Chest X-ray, AP view. Patient: 58 years old, sex F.
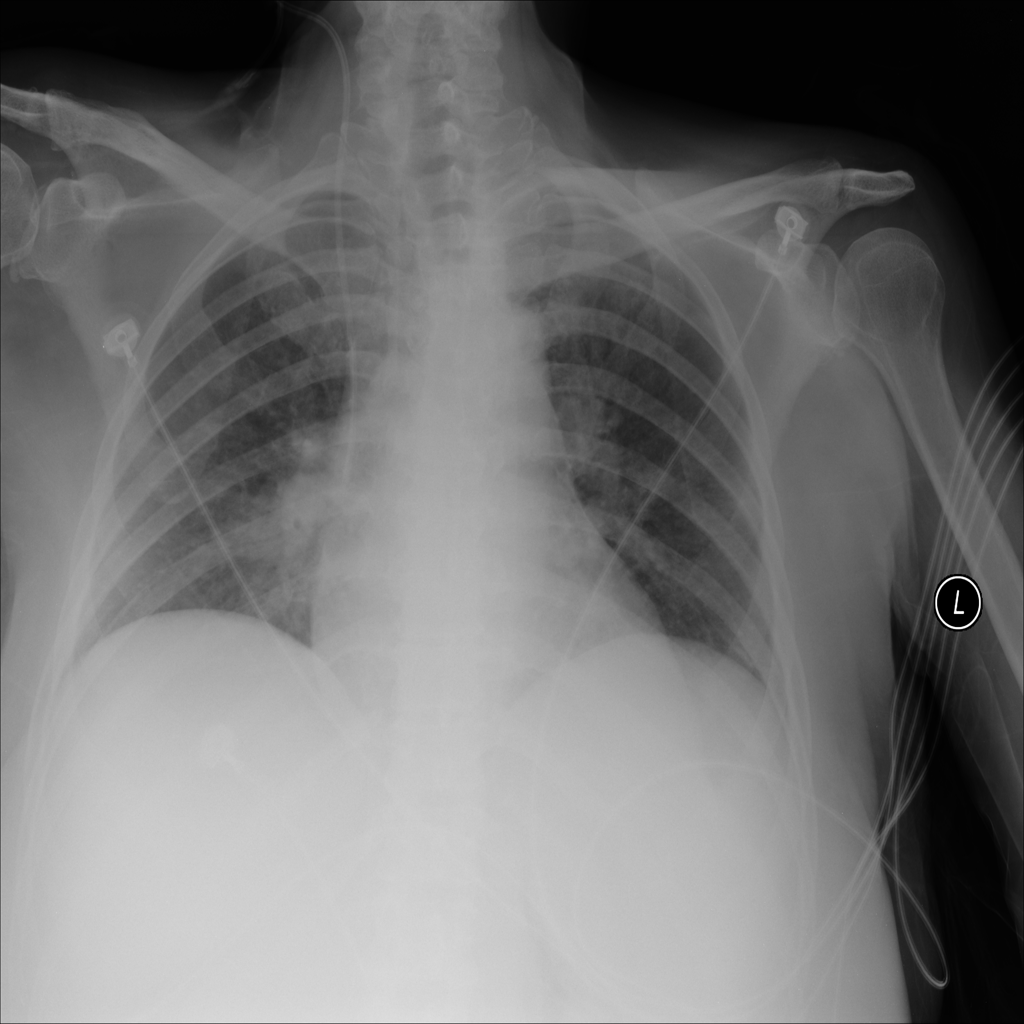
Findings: No Finding